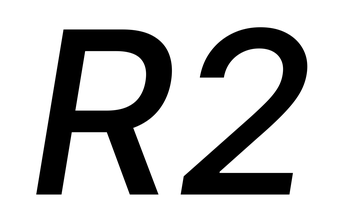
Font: Inter-Italic_Medium_Italic